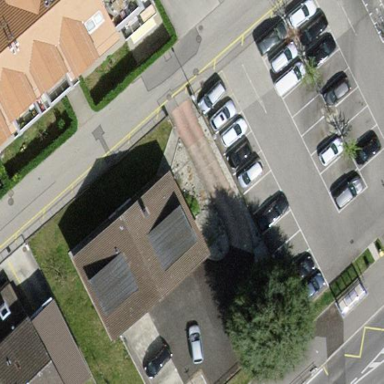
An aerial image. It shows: Parking area with asphalt surface.